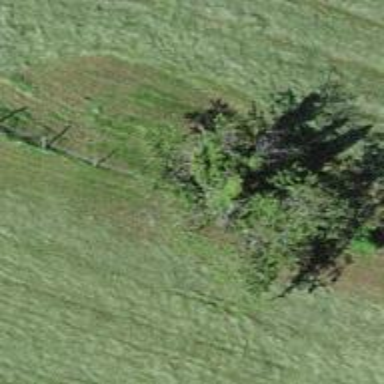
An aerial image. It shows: Beautiful tree in nature.